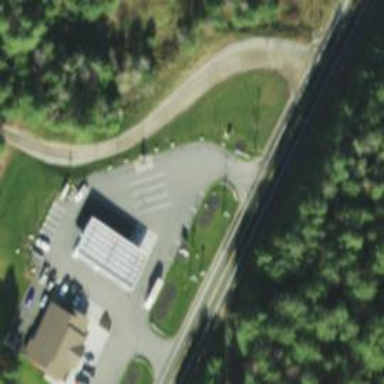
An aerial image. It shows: Convenience shop.